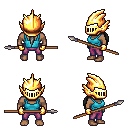
a pixel art fantasy rpg character, male body template, human, dark skin, teal pirate shirt, magenta pants, gray ponytail hairstyle, gold helm, gold gloves, spear, four views (front, back, left, right), 2x2 character sprite sheet, small pixel art, hard edges, no anti-aliasing